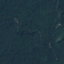
Land use / land cover: Forest